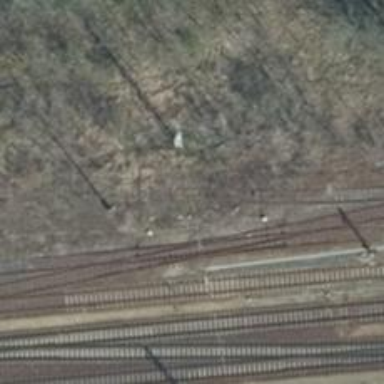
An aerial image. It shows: Railway yard in service.